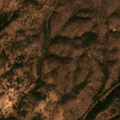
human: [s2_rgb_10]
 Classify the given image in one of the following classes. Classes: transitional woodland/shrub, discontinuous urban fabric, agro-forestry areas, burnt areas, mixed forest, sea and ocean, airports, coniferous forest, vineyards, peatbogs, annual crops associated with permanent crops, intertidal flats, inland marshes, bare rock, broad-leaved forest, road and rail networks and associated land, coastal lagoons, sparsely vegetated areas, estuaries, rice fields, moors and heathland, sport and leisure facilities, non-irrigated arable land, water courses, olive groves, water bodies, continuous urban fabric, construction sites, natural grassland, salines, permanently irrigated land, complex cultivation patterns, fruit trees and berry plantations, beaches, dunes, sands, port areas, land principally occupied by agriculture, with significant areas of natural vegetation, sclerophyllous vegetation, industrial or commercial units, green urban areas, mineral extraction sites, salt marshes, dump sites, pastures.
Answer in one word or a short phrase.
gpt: broad-leaved forest